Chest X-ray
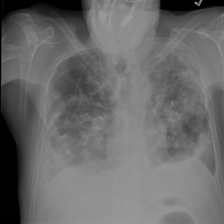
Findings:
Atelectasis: negative
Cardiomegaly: negative
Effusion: positive
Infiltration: negative
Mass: negative
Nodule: negative
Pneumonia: negative
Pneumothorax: negative
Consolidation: negative
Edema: negative
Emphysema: negative
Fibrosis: negative
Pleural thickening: negative
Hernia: negative